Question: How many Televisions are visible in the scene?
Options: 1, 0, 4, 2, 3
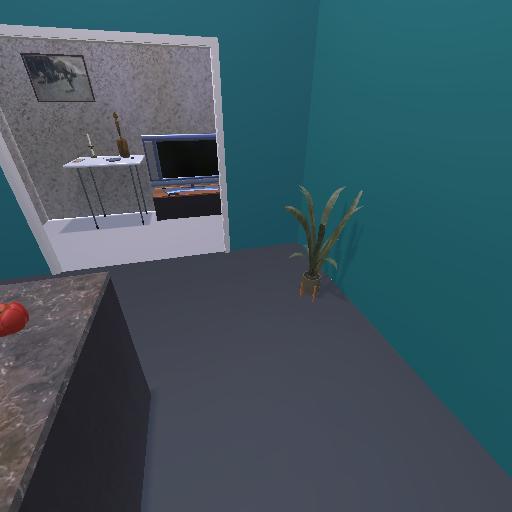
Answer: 1